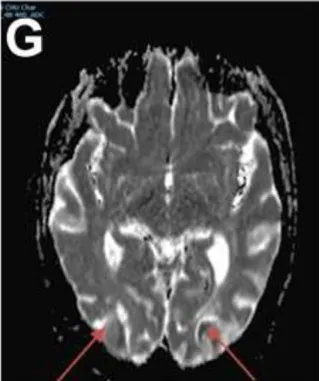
Follow-up images. (G) MRI apparent diffusion coefficient (ADC) images showing residual restriction in the occipital lobes.
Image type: radiology (mri)